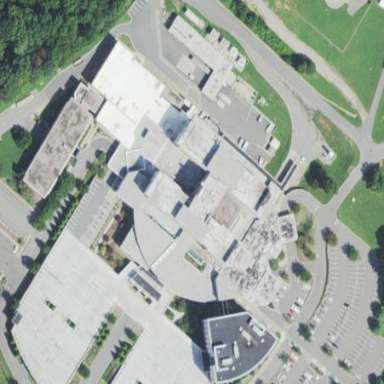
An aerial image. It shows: Hospital building.